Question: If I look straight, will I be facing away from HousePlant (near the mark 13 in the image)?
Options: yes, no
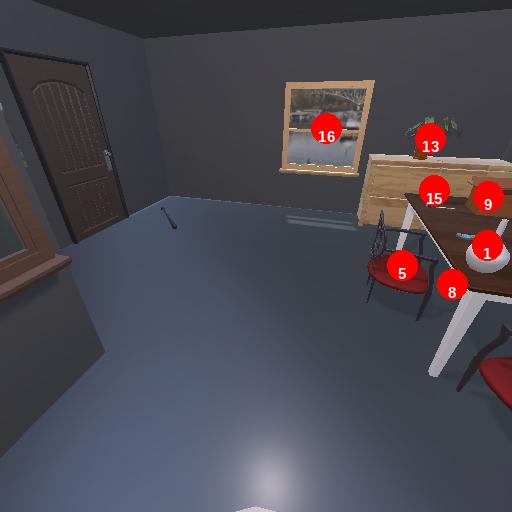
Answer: yes